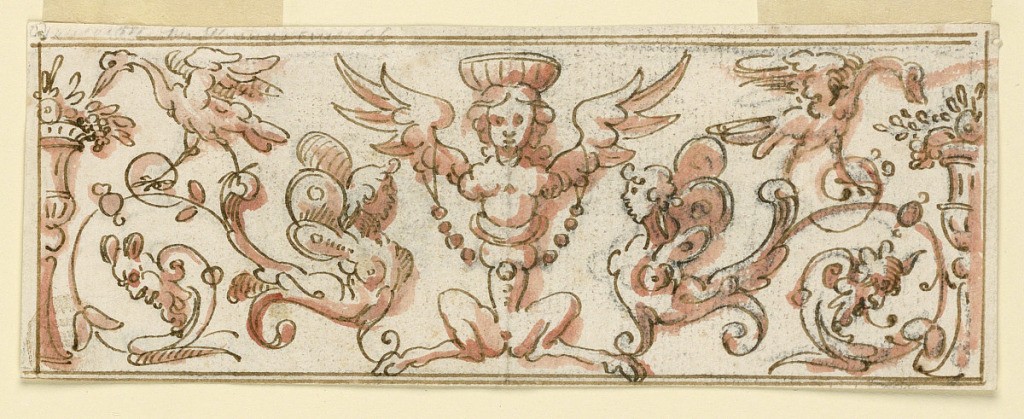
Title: Design for a Frieze
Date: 1600–1625
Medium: Charcoal, pen and ink, brush and watercolor on paper
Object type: Drawing
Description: A symmetrical grotesque frieze with caryatids and birds.